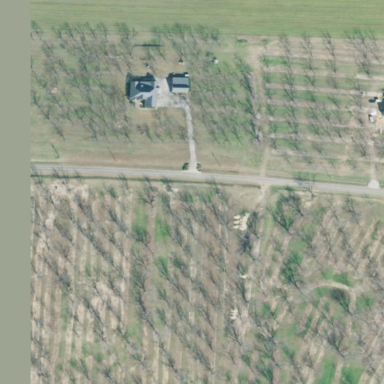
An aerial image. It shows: Orchard.